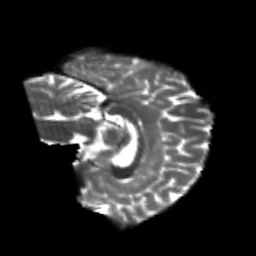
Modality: T2w
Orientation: sagittal
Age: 24
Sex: female
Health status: healthy
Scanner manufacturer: philips
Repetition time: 7.389 s
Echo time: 0.08599 s